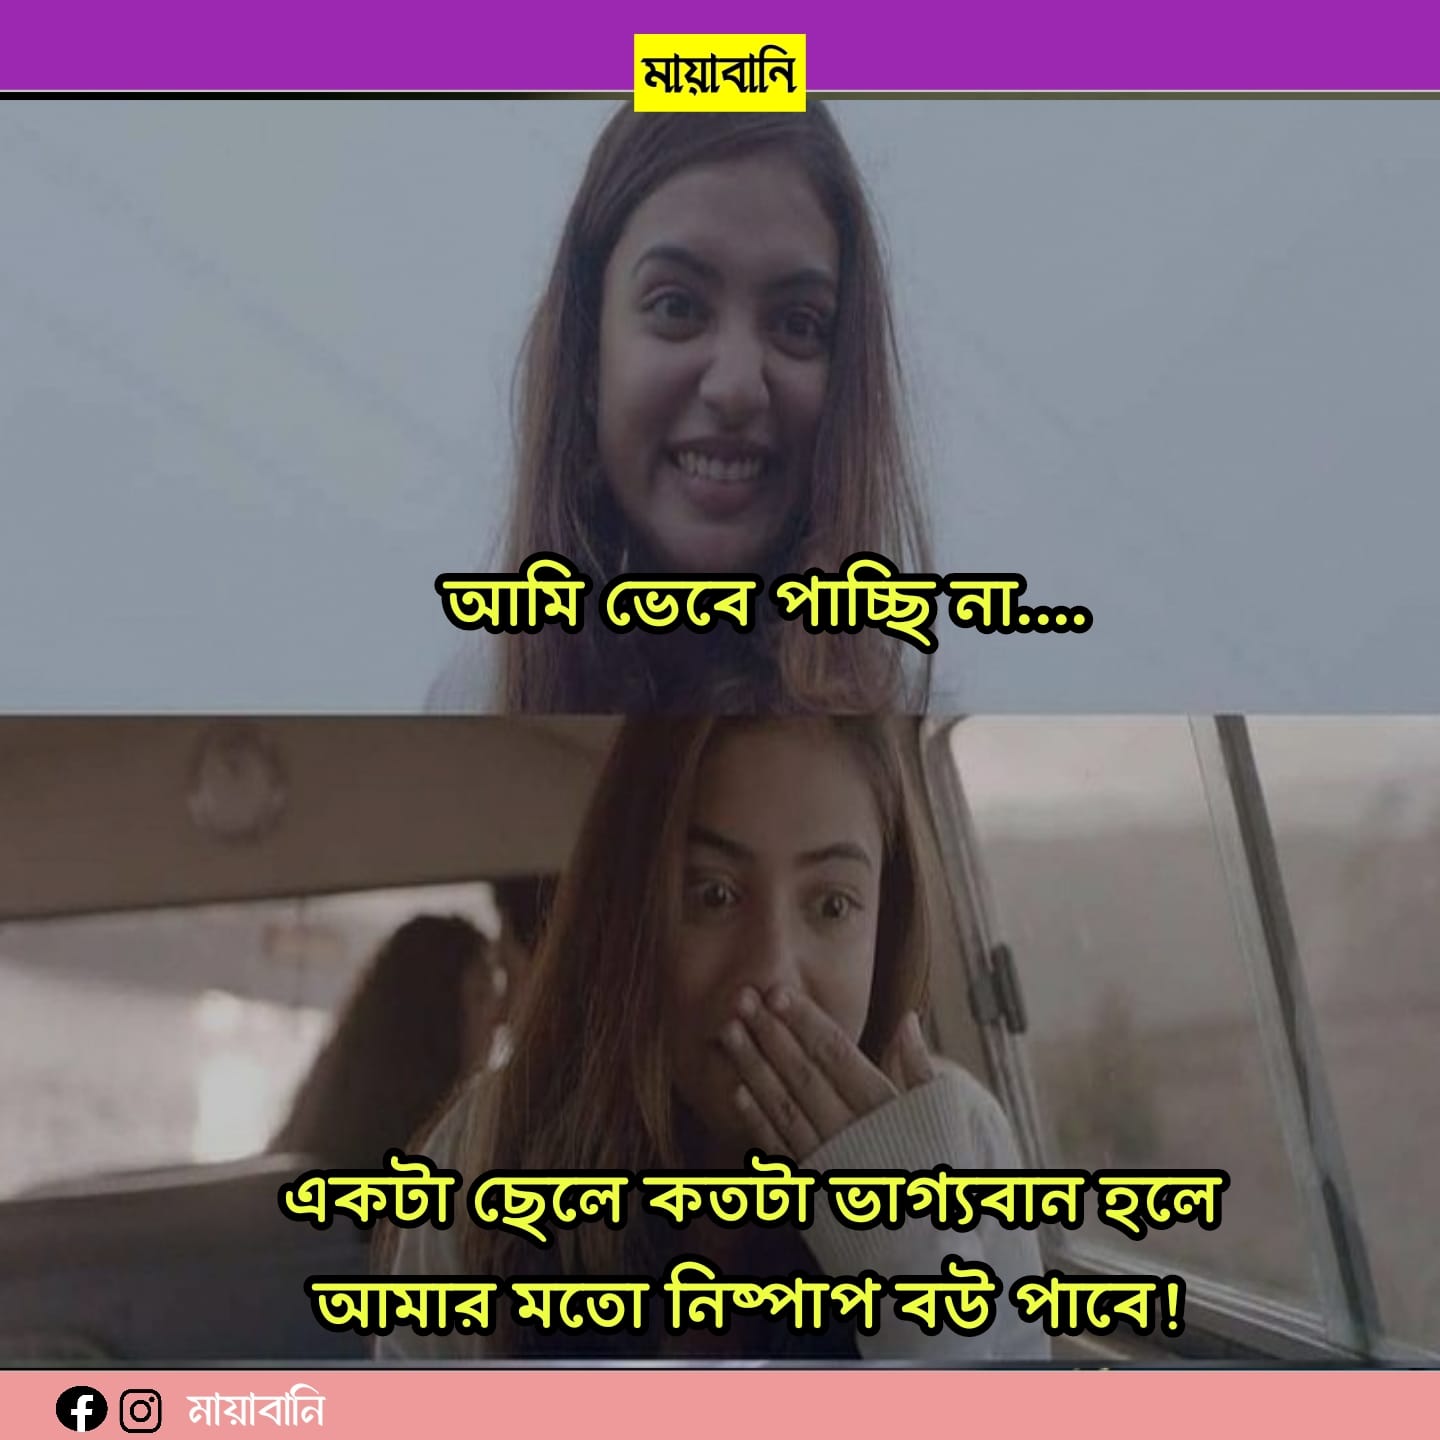
Text: আমি ভেবে পাচ্ছিনা একটা ছেলে কতটা ভাগ্যবান হলে আমার মতো নিষ্পাপ বউ পাবে
Label: Non Hate